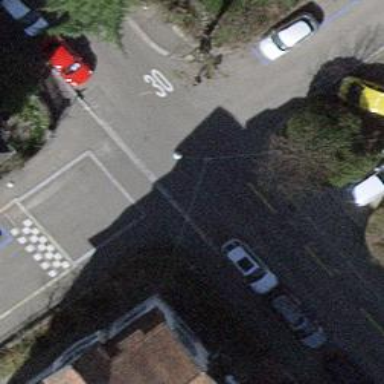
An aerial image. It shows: Unmarked crossing on footway.